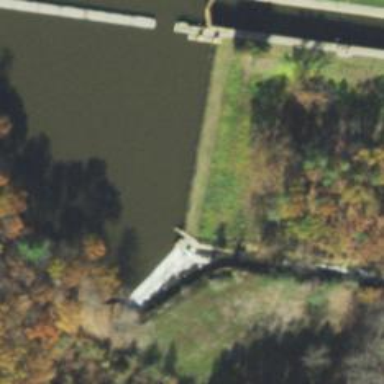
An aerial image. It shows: Dam along waterway.